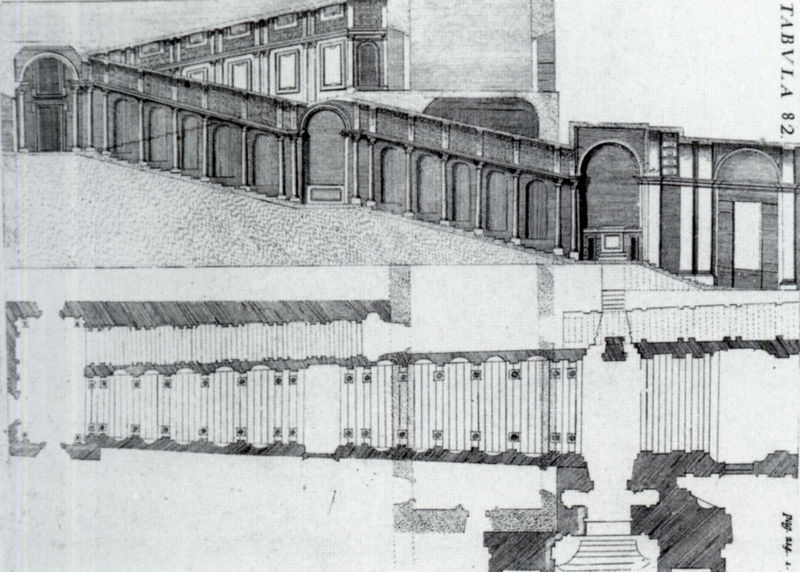
Titel: Scala Regia, Treppe zwischen Petersdom und Vatikan
Künstler: Giovanni Lorenzo Bernini
Standort: Rom, S. Pietro (EU - I - Latium)
Schlagwörter: säule, tür, gebäude, architektur, treppen, aufsicht, arkade, schwarz weiß, kunst, säulengang, aufriss, kollonade, zeichung, zeihcnung, tabvla, scala santa